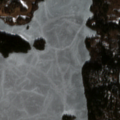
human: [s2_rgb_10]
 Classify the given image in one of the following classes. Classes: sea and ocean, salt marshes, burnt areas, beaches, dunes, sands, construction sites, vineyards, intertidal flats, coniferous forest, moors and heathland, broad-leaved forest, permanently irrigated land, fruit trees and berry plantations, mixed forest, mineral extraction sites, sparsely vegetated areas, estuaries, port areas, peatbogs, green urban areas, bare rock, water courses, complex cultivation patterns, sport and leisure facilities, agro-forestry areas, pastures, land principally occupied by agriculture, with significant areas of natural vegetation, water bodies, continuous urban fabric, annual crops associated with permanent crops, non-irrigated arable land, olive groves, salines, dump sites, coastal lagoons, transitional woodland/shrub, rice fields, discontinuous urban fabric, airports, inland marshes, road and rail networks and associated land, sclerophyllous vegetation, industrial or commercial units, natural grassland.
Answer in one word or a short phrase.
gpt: mixed forest, water bodies